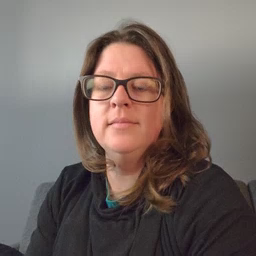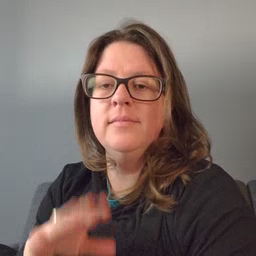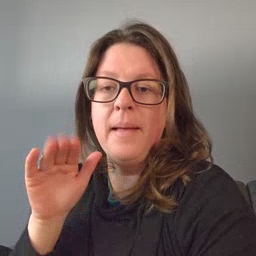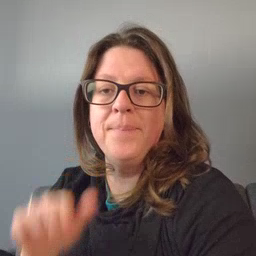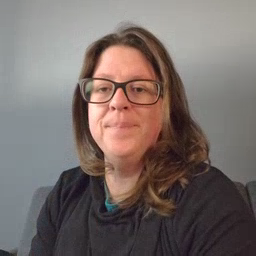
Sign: bye